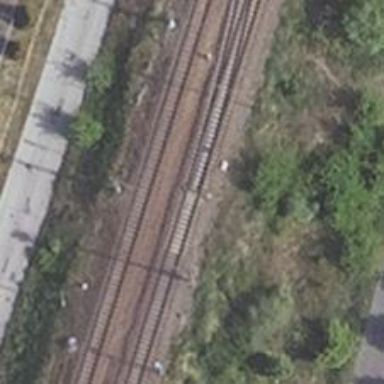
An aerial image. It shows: Railway switch.